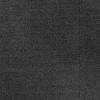
Atmospheric dust classification: dusty